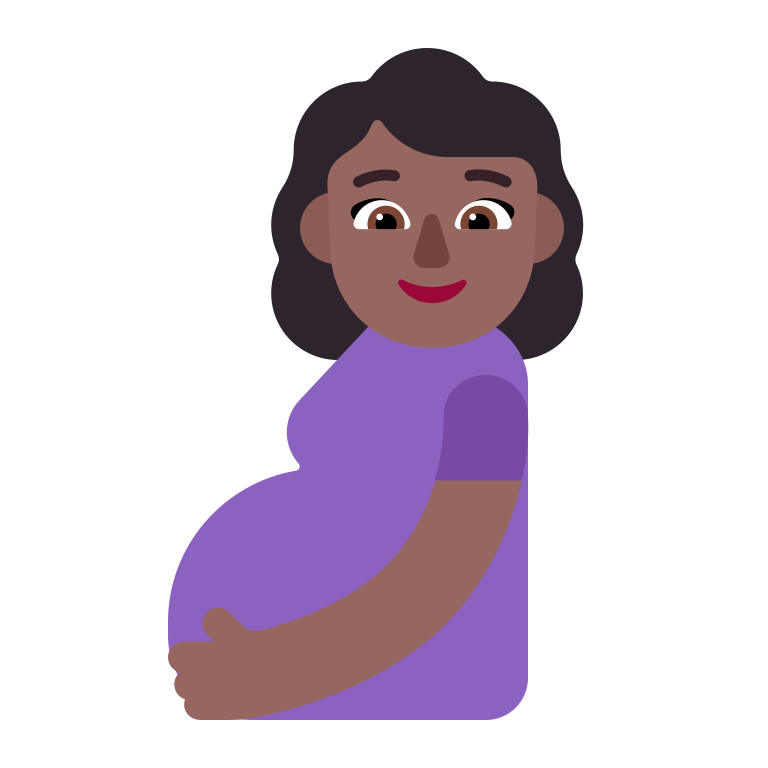
pregnant woman flat  dark